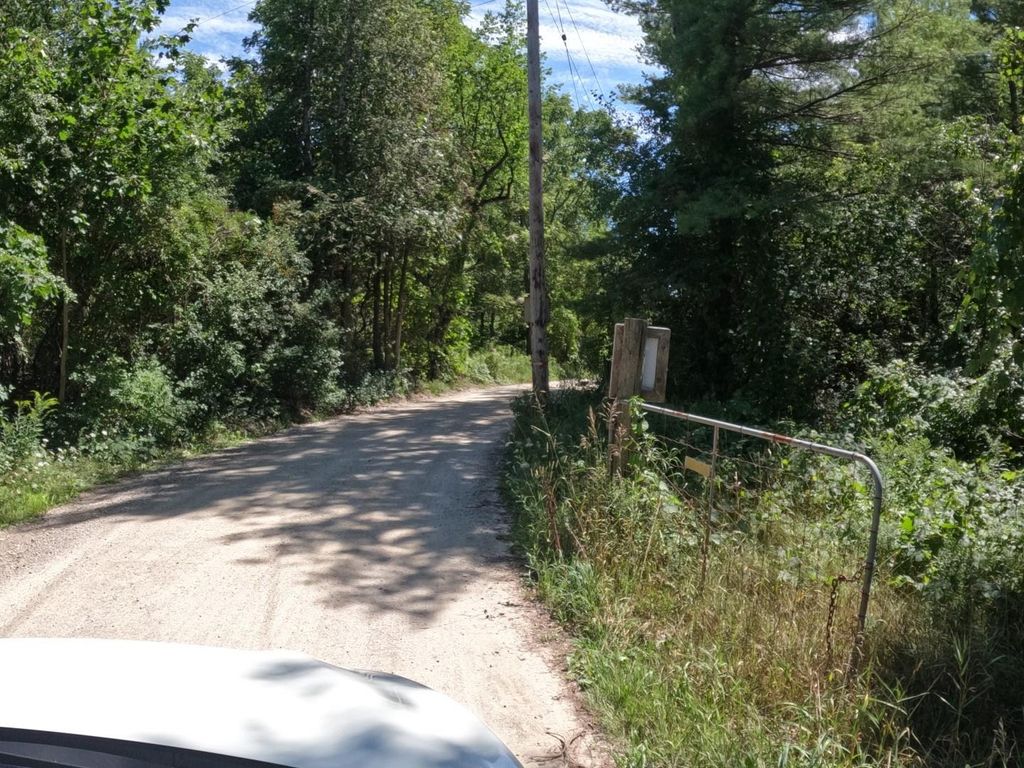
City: kitchener-waterloo